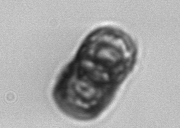
Label: Paralia_sulcata